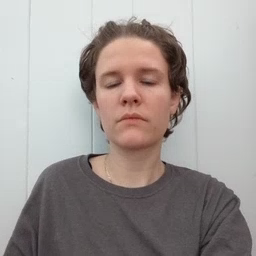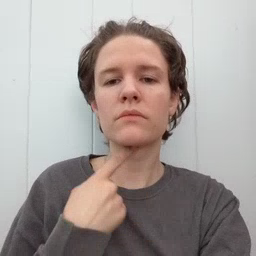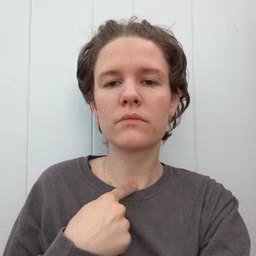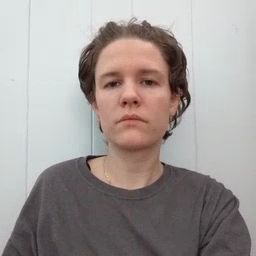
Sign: thirsty